Question: Currently, a 'criteria' BelongsToMany 'alerts' and viceversa. They are related through a pivot table: 'criteria_id' and 'alert_id'.
I am getting all 'Criteria' with the associated 'Alerts' that belongs to the authenticated user, as such:
'''
public function getMatches()
{
$matches = Criteria::whereUserId( Auth::id() )
->has('alerts')
->get();
}
'''
This returns all associated results, whereas now, if a user picks a certain result, I want to be able to show just that. This is what I have so far:
'''
public function getMatchDetails($alert_id, $criteria_id)
{
$matches = Alert::find($alert_id)
->has('criterias')
->where('criteria_id', $criteria_id)
->get();
}
'''
Which is bringing over the correct variables, however, I am getting a MYSQL error:
Column not found: 1054 Unknown column 'criteria_id' in 'where clause'
'''
select * from 'alerts' where 'alerts'.'deleted_at' is null and
(select count(*) from 'criterias' inner join 'alert_criteria' on 'criterias'.'id' =
'alert_criteria'.'criteria_id' where 'alert_criteria'.'alert_id' = 'alerts'.'id')
>= 1 and 'criteria_id' = 7)
'''

Any help would be hugely appreciated.
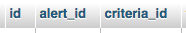
Answer: You could try something like this
'''
public function getMatchDetails($alert_id, $criteria_id)
{
$match = Alert::whereHas('criterias', function ($q) use ($criteria_id) {
$q->where('criteria_id', $criteria_id);
})->find($alert_id);
}
'''
Which will find the alert by id and also check that it has a relationship to criterias meeting those requirements.